Question: I am trying to write a function with a few boundaries in R. My main barrier is writing a boundary with "two ends", where my variable "x" is lager than "first boundary" and smaller than "second boundary".
I get an error, and I believe it has to do with the syntax of boundaries.
Does anyone know how it should be written?
This is my attempt in R:
'''
func_Q2 <- function(x)
if (-1 <= x < 0) {x + 1} # first parameter ,the " < 0" does not work
if (0 <= x < 1) {-x + 1} # seccond parameter ,the " < 1" does not work
else {0}
'''
:

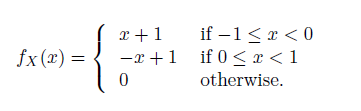
Answer: In base R, 'a < b < c' is not possible, you have to do 'a < b & b < c'
'''
func_Q2 <- function(x){
if (-1 <= x & x < 0) {x + 1}
if (0 <= x & x < 1) {-x + 1}
else {0}
}
func_Q2(-2)
> 0
func_Q2(-0.5)
> 0
func_Q2(0.5)
> 0.5
'''
Warning, your first 'if' does nothing, it is never return. Maybe the second 'if' is an 'else if'